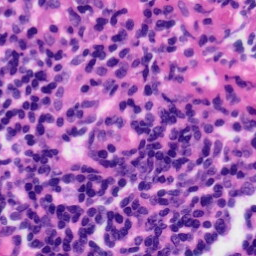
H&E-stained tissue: Tonsil